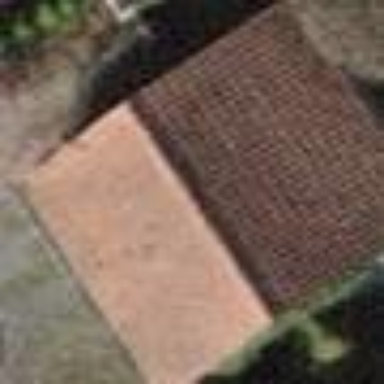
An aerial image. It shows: Garage.